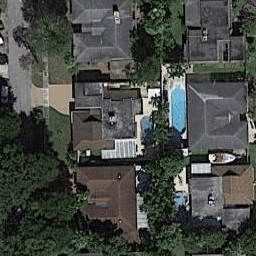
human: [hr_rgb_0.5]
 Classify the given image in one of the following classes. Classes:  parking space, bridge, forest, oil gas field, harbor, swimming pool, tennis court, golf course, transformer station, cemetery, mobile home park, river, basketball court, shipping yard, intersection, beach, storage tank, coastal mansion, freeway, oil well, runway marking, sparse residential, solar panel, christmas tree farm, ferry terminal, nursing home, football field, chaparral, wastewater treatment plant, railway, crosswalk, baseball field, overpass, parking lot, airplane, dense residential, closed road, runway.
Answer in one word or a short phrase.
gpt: dense residential